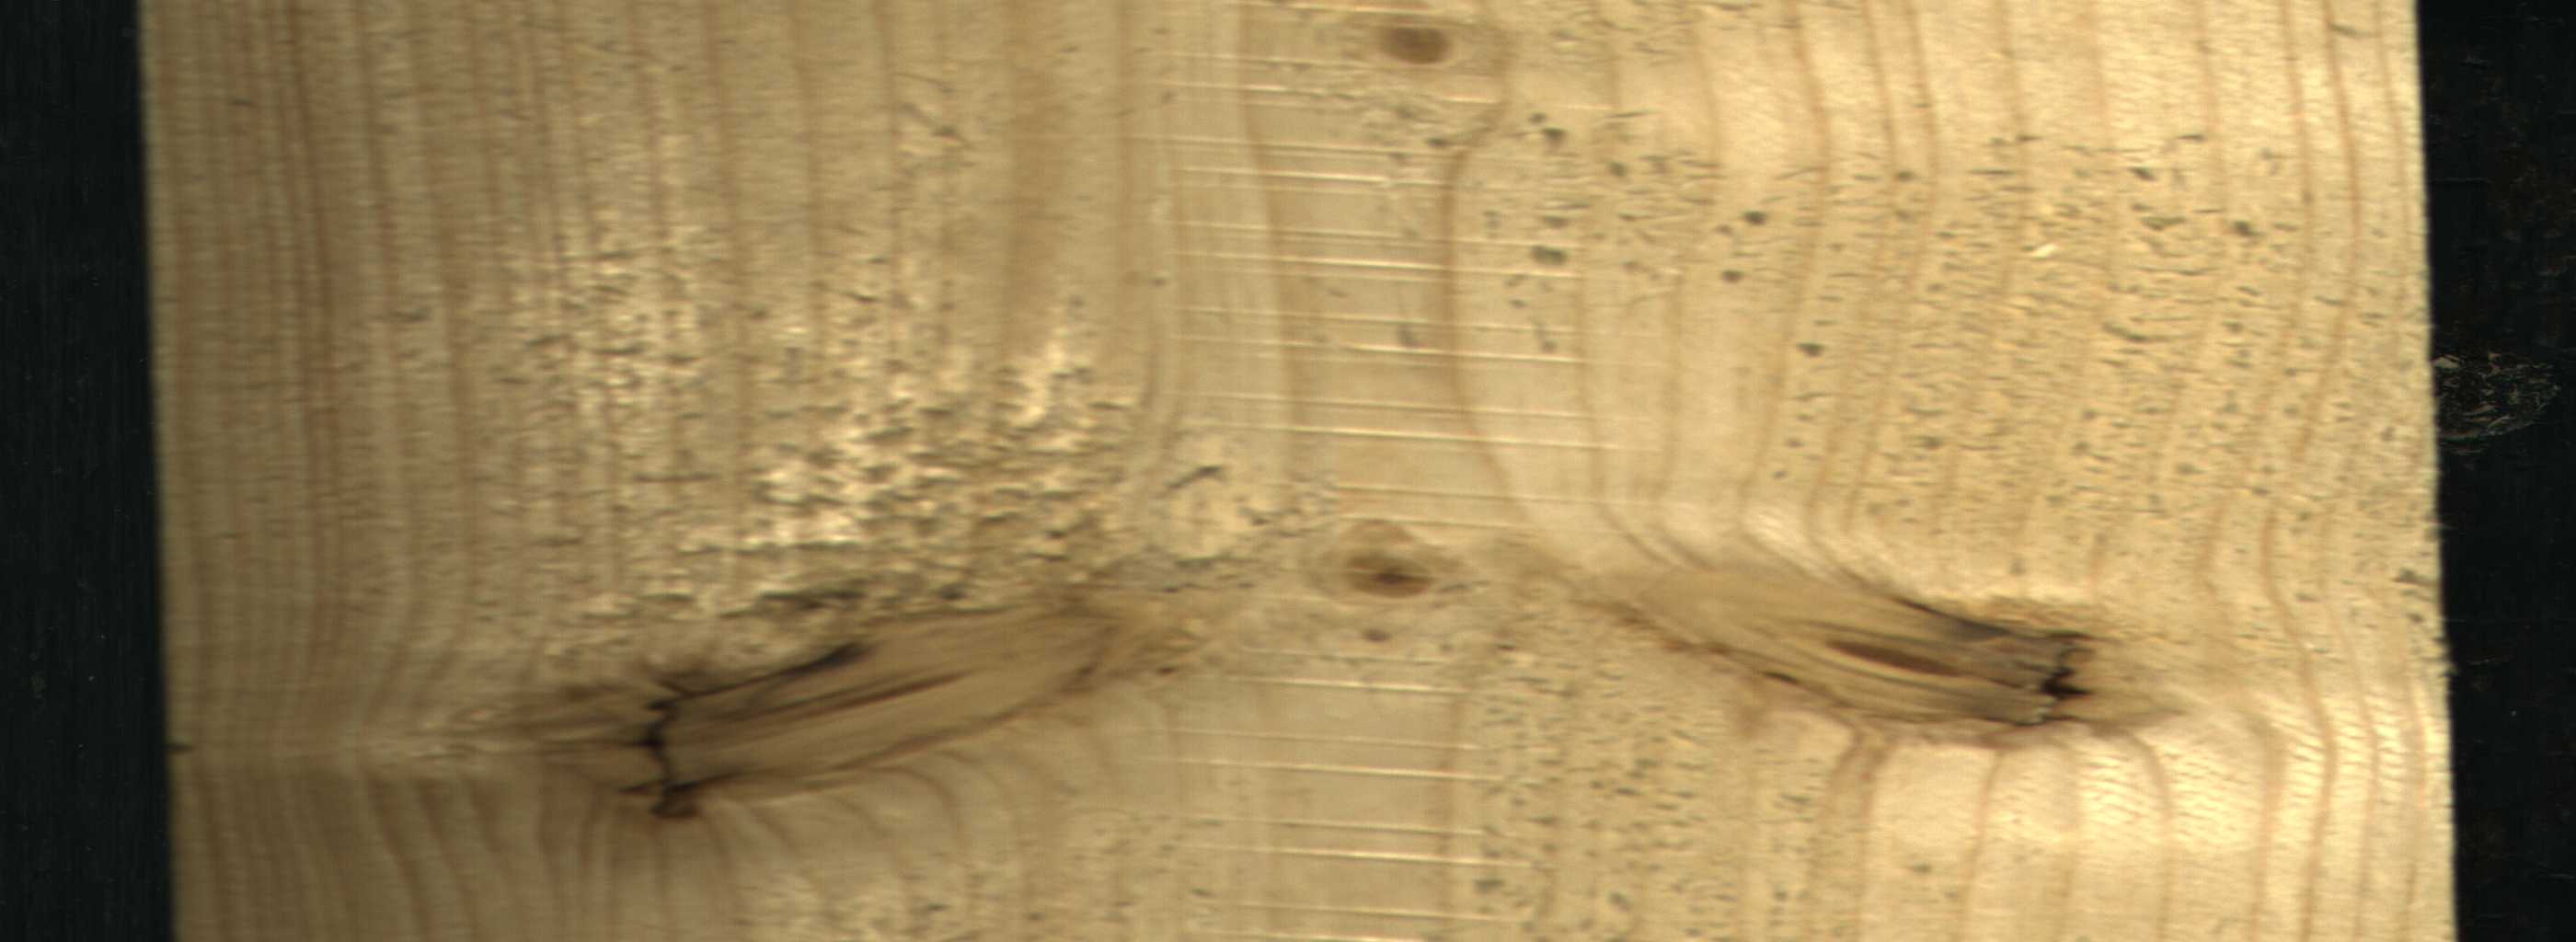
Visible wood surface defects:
Live_Knot
Live_Knot
Live_Knot
Live_Knot